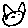
Label: cat